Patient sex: M
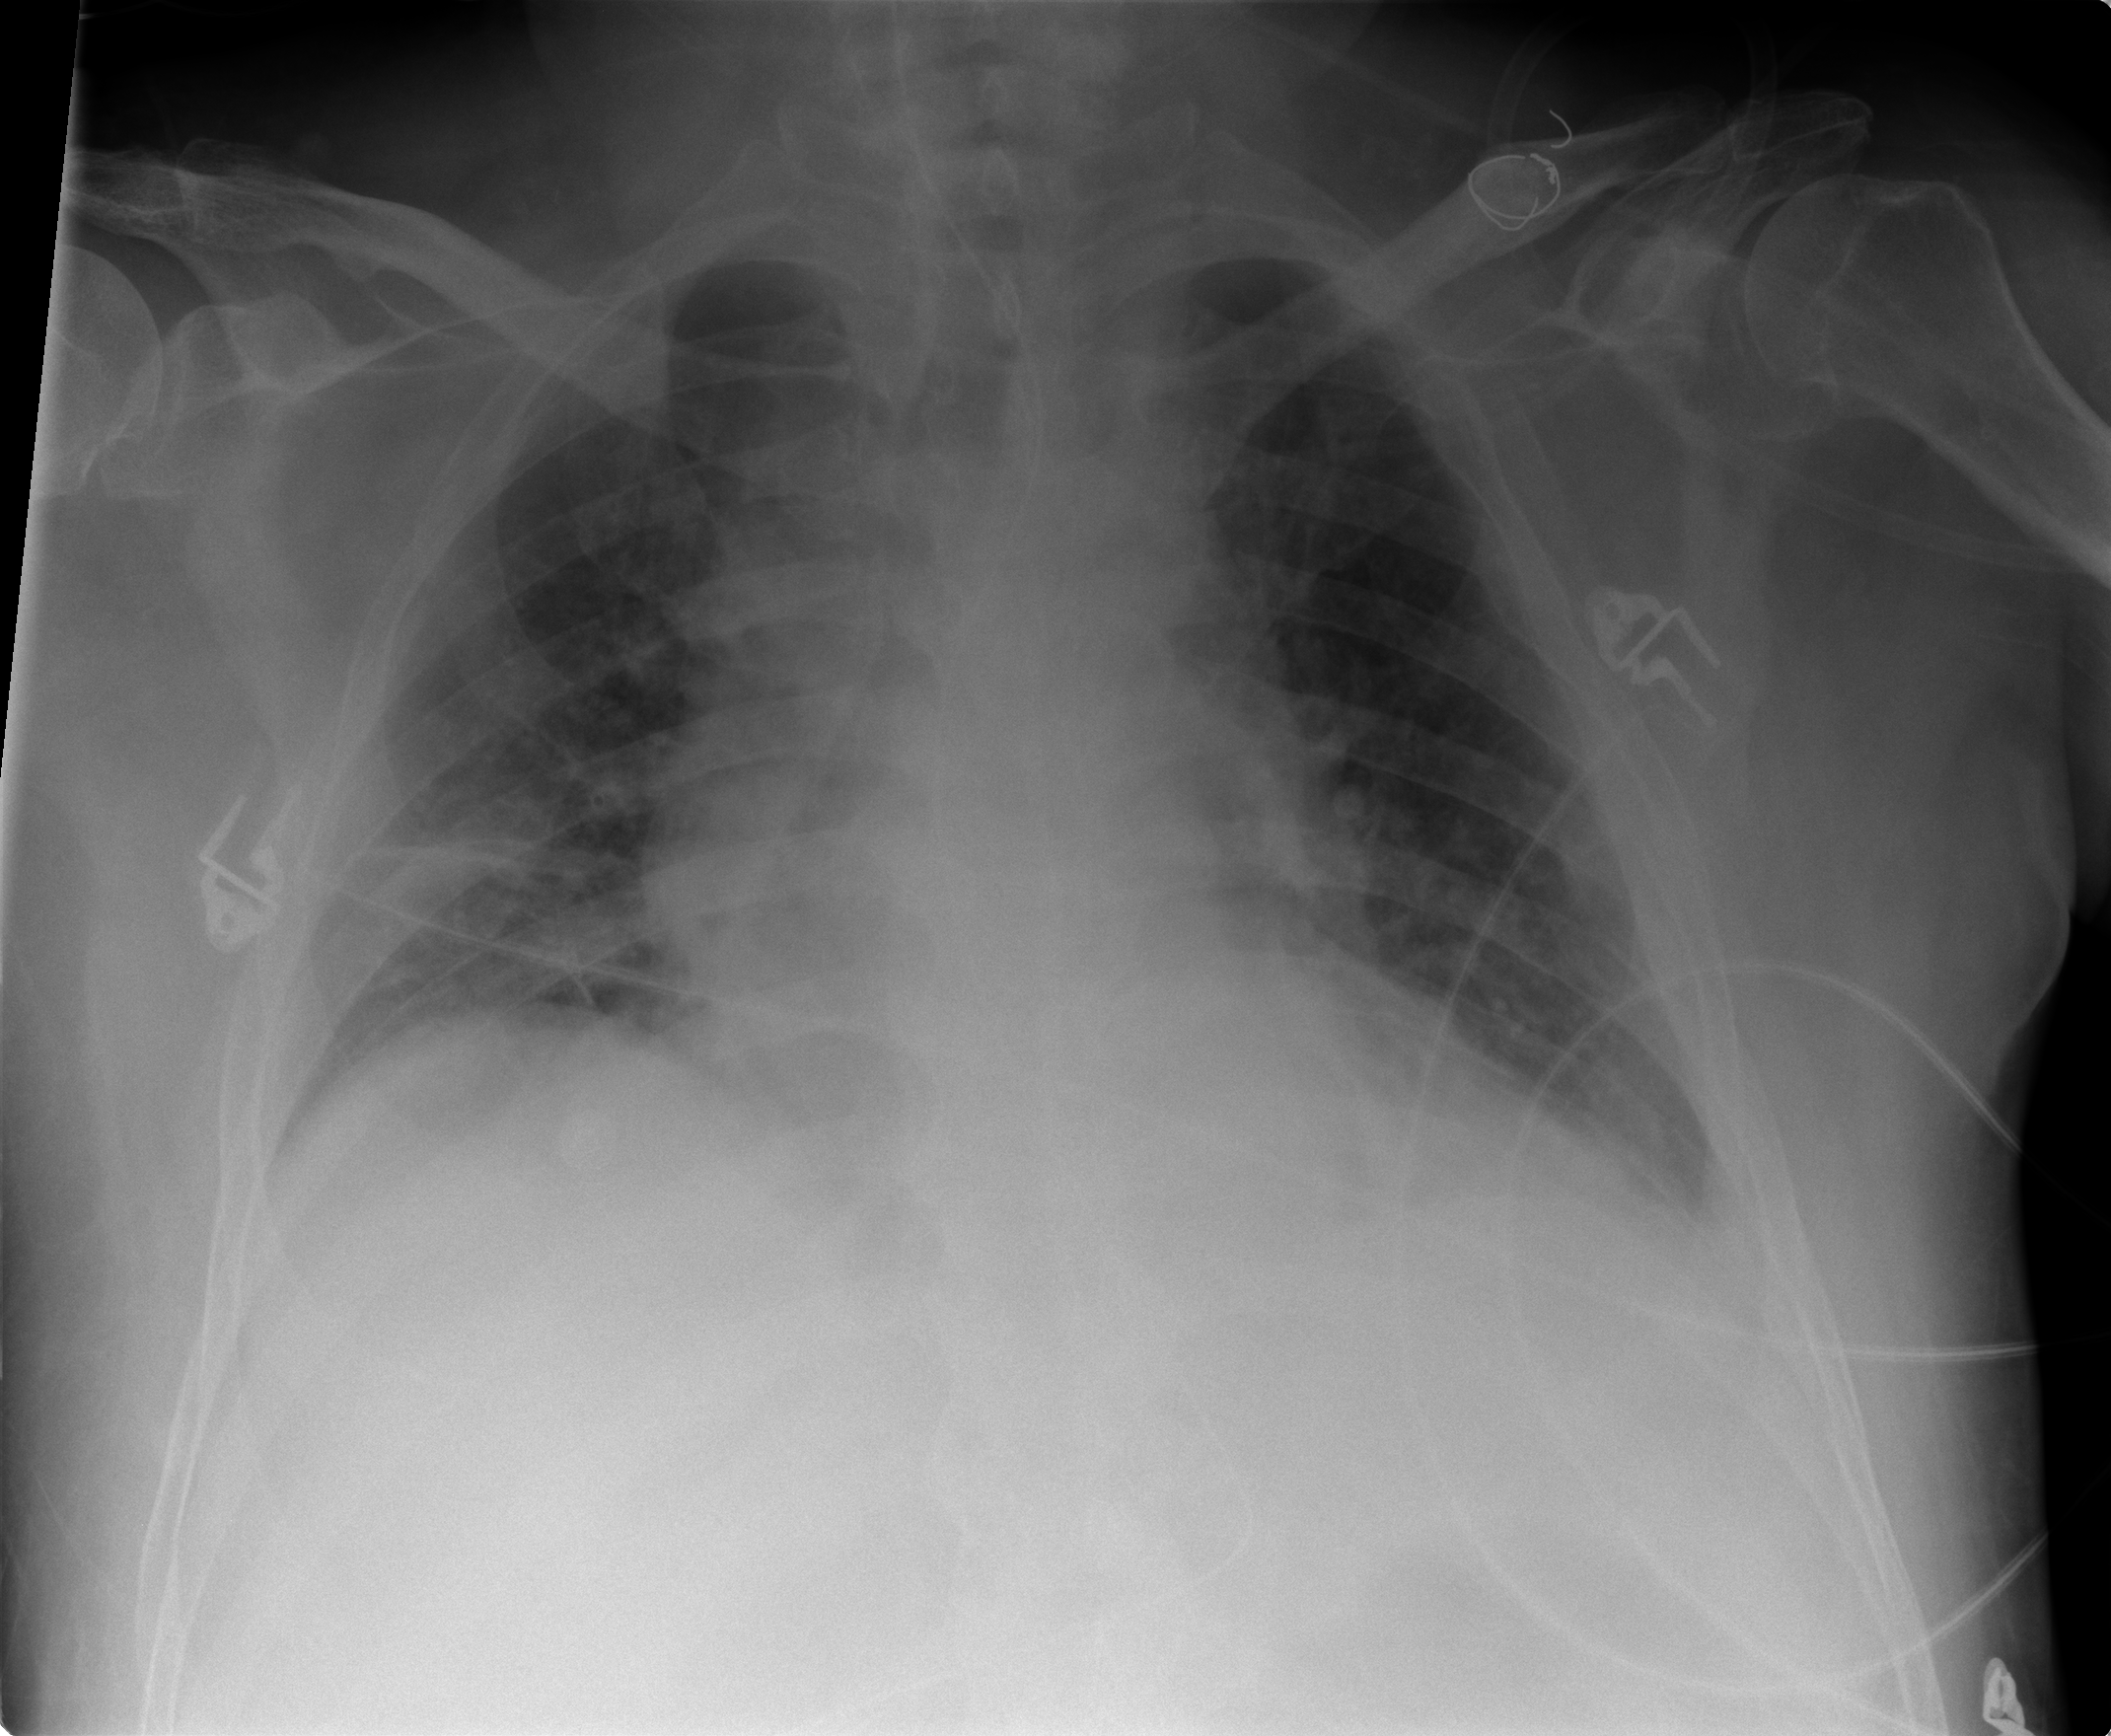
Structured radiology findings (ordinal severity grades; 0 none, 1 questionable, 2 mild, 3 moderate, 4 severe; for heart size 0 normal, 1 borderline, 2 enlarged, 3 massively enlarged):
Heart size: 0
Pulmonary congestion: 1
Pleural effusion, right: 0
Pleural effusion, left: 0
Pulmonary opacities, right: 0
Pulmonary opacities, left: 0
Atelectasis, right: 2
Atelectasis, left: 2